Interaction volume radius: 5 \u00c5
Interaction volume height: 25 \u00c5
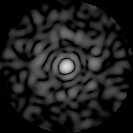
Disorder parameter: 0.8532